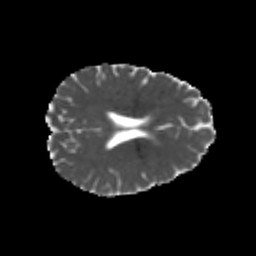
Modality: MD
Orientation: axial
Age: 20
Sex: female
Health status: healthy
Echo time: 0.074 s